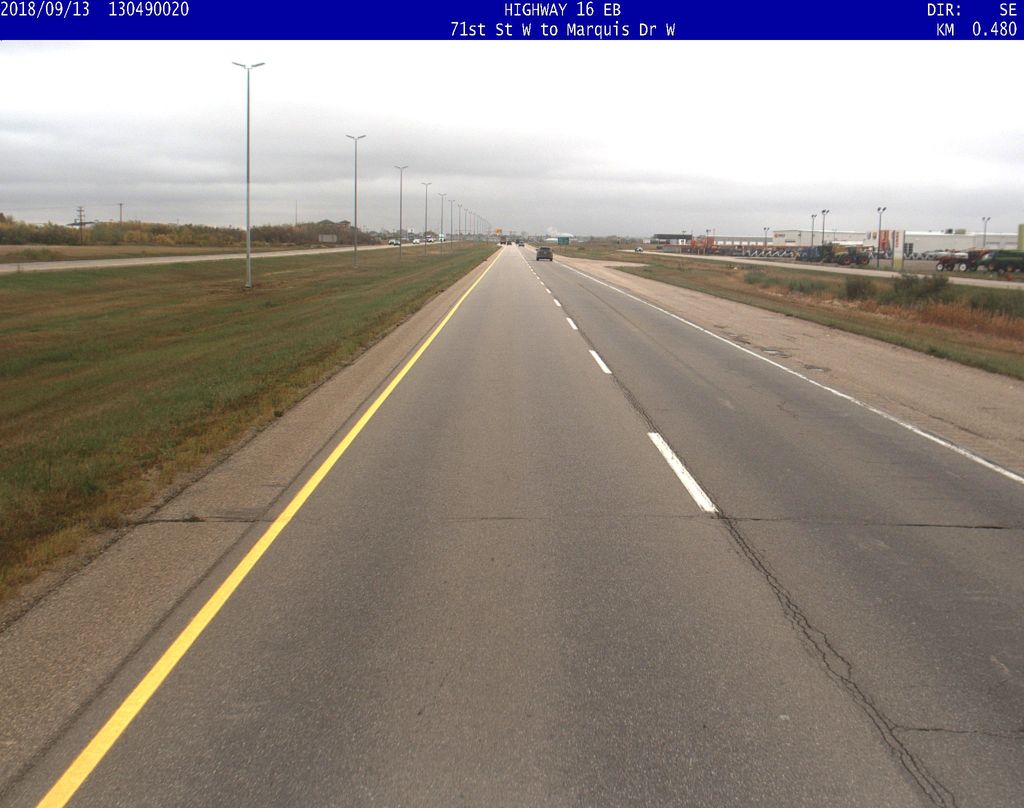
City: saskatoon